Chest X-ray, PA view. Patient: 50 years old, sex F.
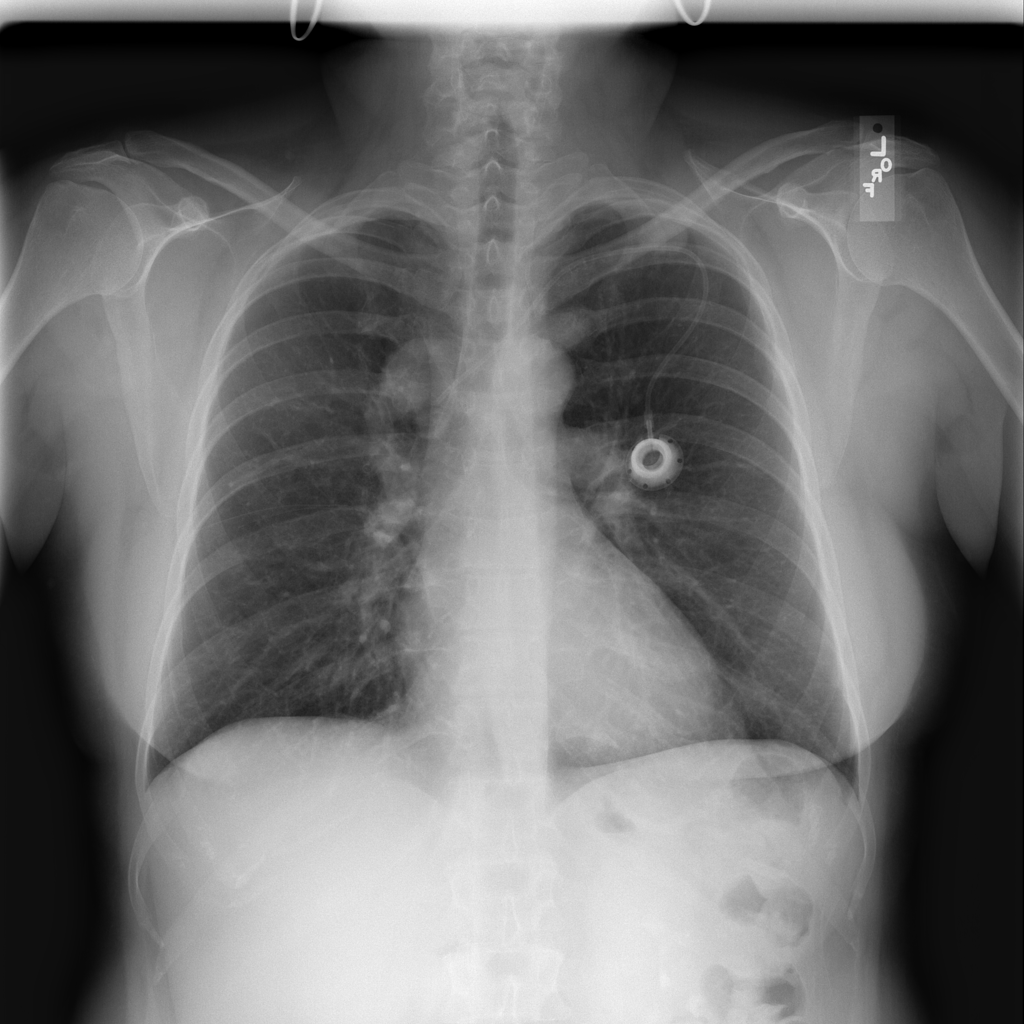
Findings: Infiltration